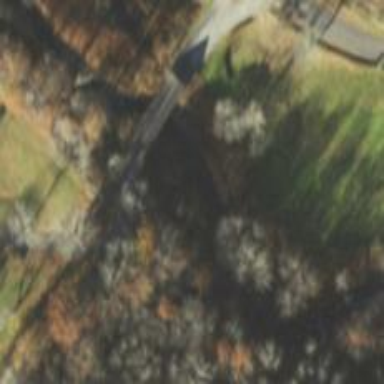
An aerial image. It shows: Covered bridge on residential road.